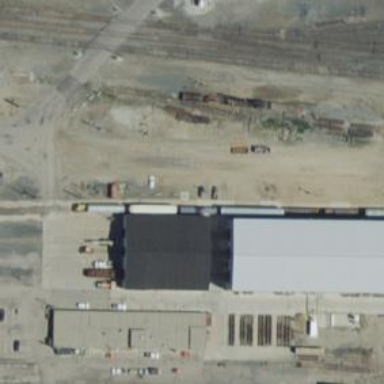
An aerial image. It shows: Railway yard used for servicing trains.